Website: lowes
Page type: receipt
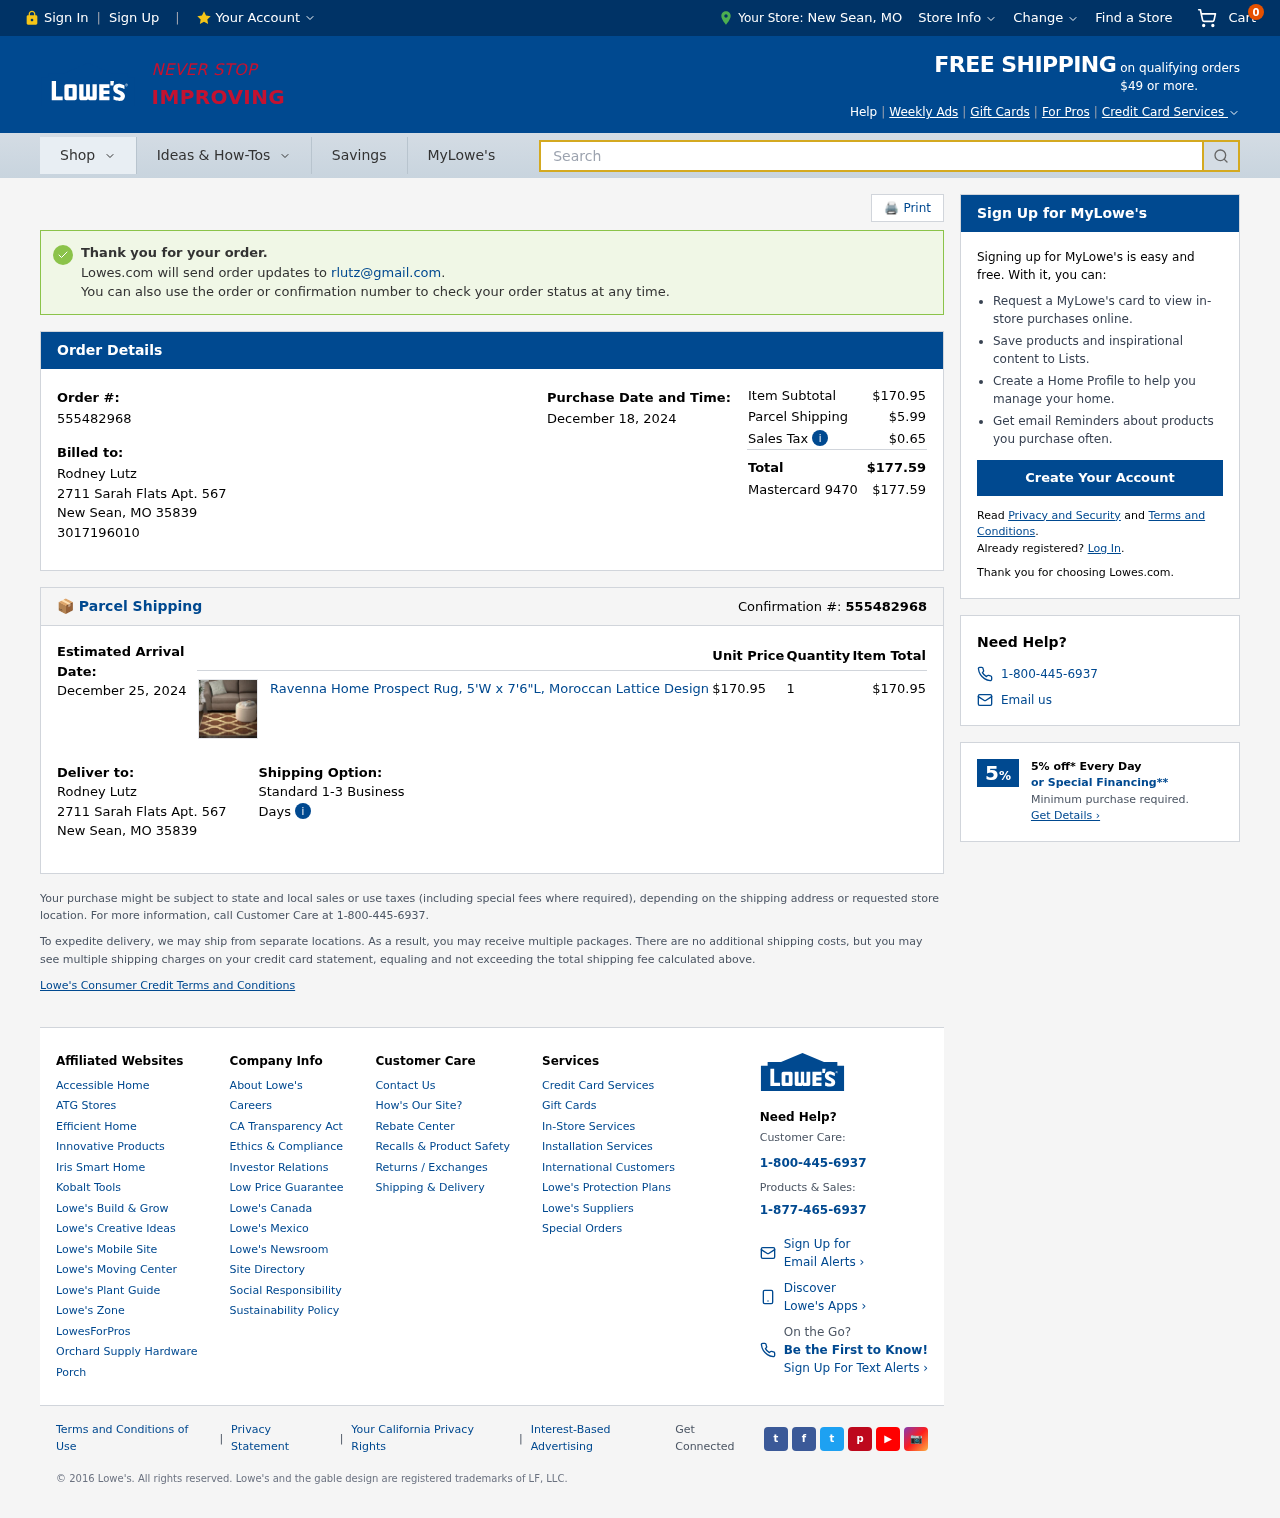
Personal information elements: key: PII_CARD_LAST4
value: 9470
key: PII_CARD_TYPE
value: Mastercard
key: PII_CITY
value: New Sean
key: PII_EMAIL
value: rlutz@gmail.com
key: PII_FULLNAME
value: Rodney Lutz
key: PII_PHONE
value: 3017196010
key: PII_POSTCODE
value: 35839
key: PII_STATE_ABBR
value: MO
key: PII_STREET
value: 2711 Sarah Flats Apt. 567
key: PII_CITY_STATE
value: New Sean, MO
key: PII_FULLNAME2
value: Rodney Lutz
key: PII_STREET2
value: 2711 Sarah Flats Apt. 567
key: PII_CITY2
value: New Sean
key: PII_STATE_ABBR2
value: MO
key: PII_POSTCODE2
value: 35839
Product elements: key: PRODUCT1_NAME
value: Ravenna Home Prospect Rug, 5'W x 7'6"L, Moroccan Lattice Design
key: PRODUCT1_PRICE
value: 170.95
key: PRODUCT1_QUANTITY
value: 1
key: PRODUCT1_TOTAL
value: $170.95
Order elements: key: ORDER_NUM_ITEMS
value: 0
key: ORDER_ID
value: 555482968
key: ORDER_DATE
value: December 18, 2024
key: ORDER_SUBTOTAL
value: $170.95
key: ORDER_SHIPPING_COST
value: $5.99
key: ORDER_TAX
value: $0.65
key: ORDER_TOTAL
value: $177.59
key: ORDER_TOTAL2
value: $177.59
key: ORDER_DELIVERY_DATE
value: December 25, 2024
Search elements: key: HEADER_SEARCH
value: Search